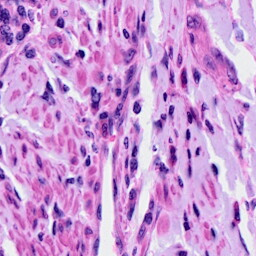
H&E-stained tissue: Cervix